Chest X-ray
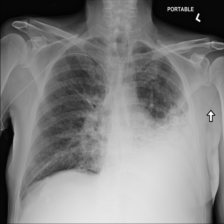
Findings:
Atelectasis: negative
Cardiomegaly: negative
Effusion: negative
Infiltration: negative
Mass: negative
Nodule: negative
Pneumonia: negative
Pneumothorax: negative
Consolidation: positive
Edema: negative
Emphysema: negative
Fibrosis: negative
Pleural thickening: negative
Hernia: negative